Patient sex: M
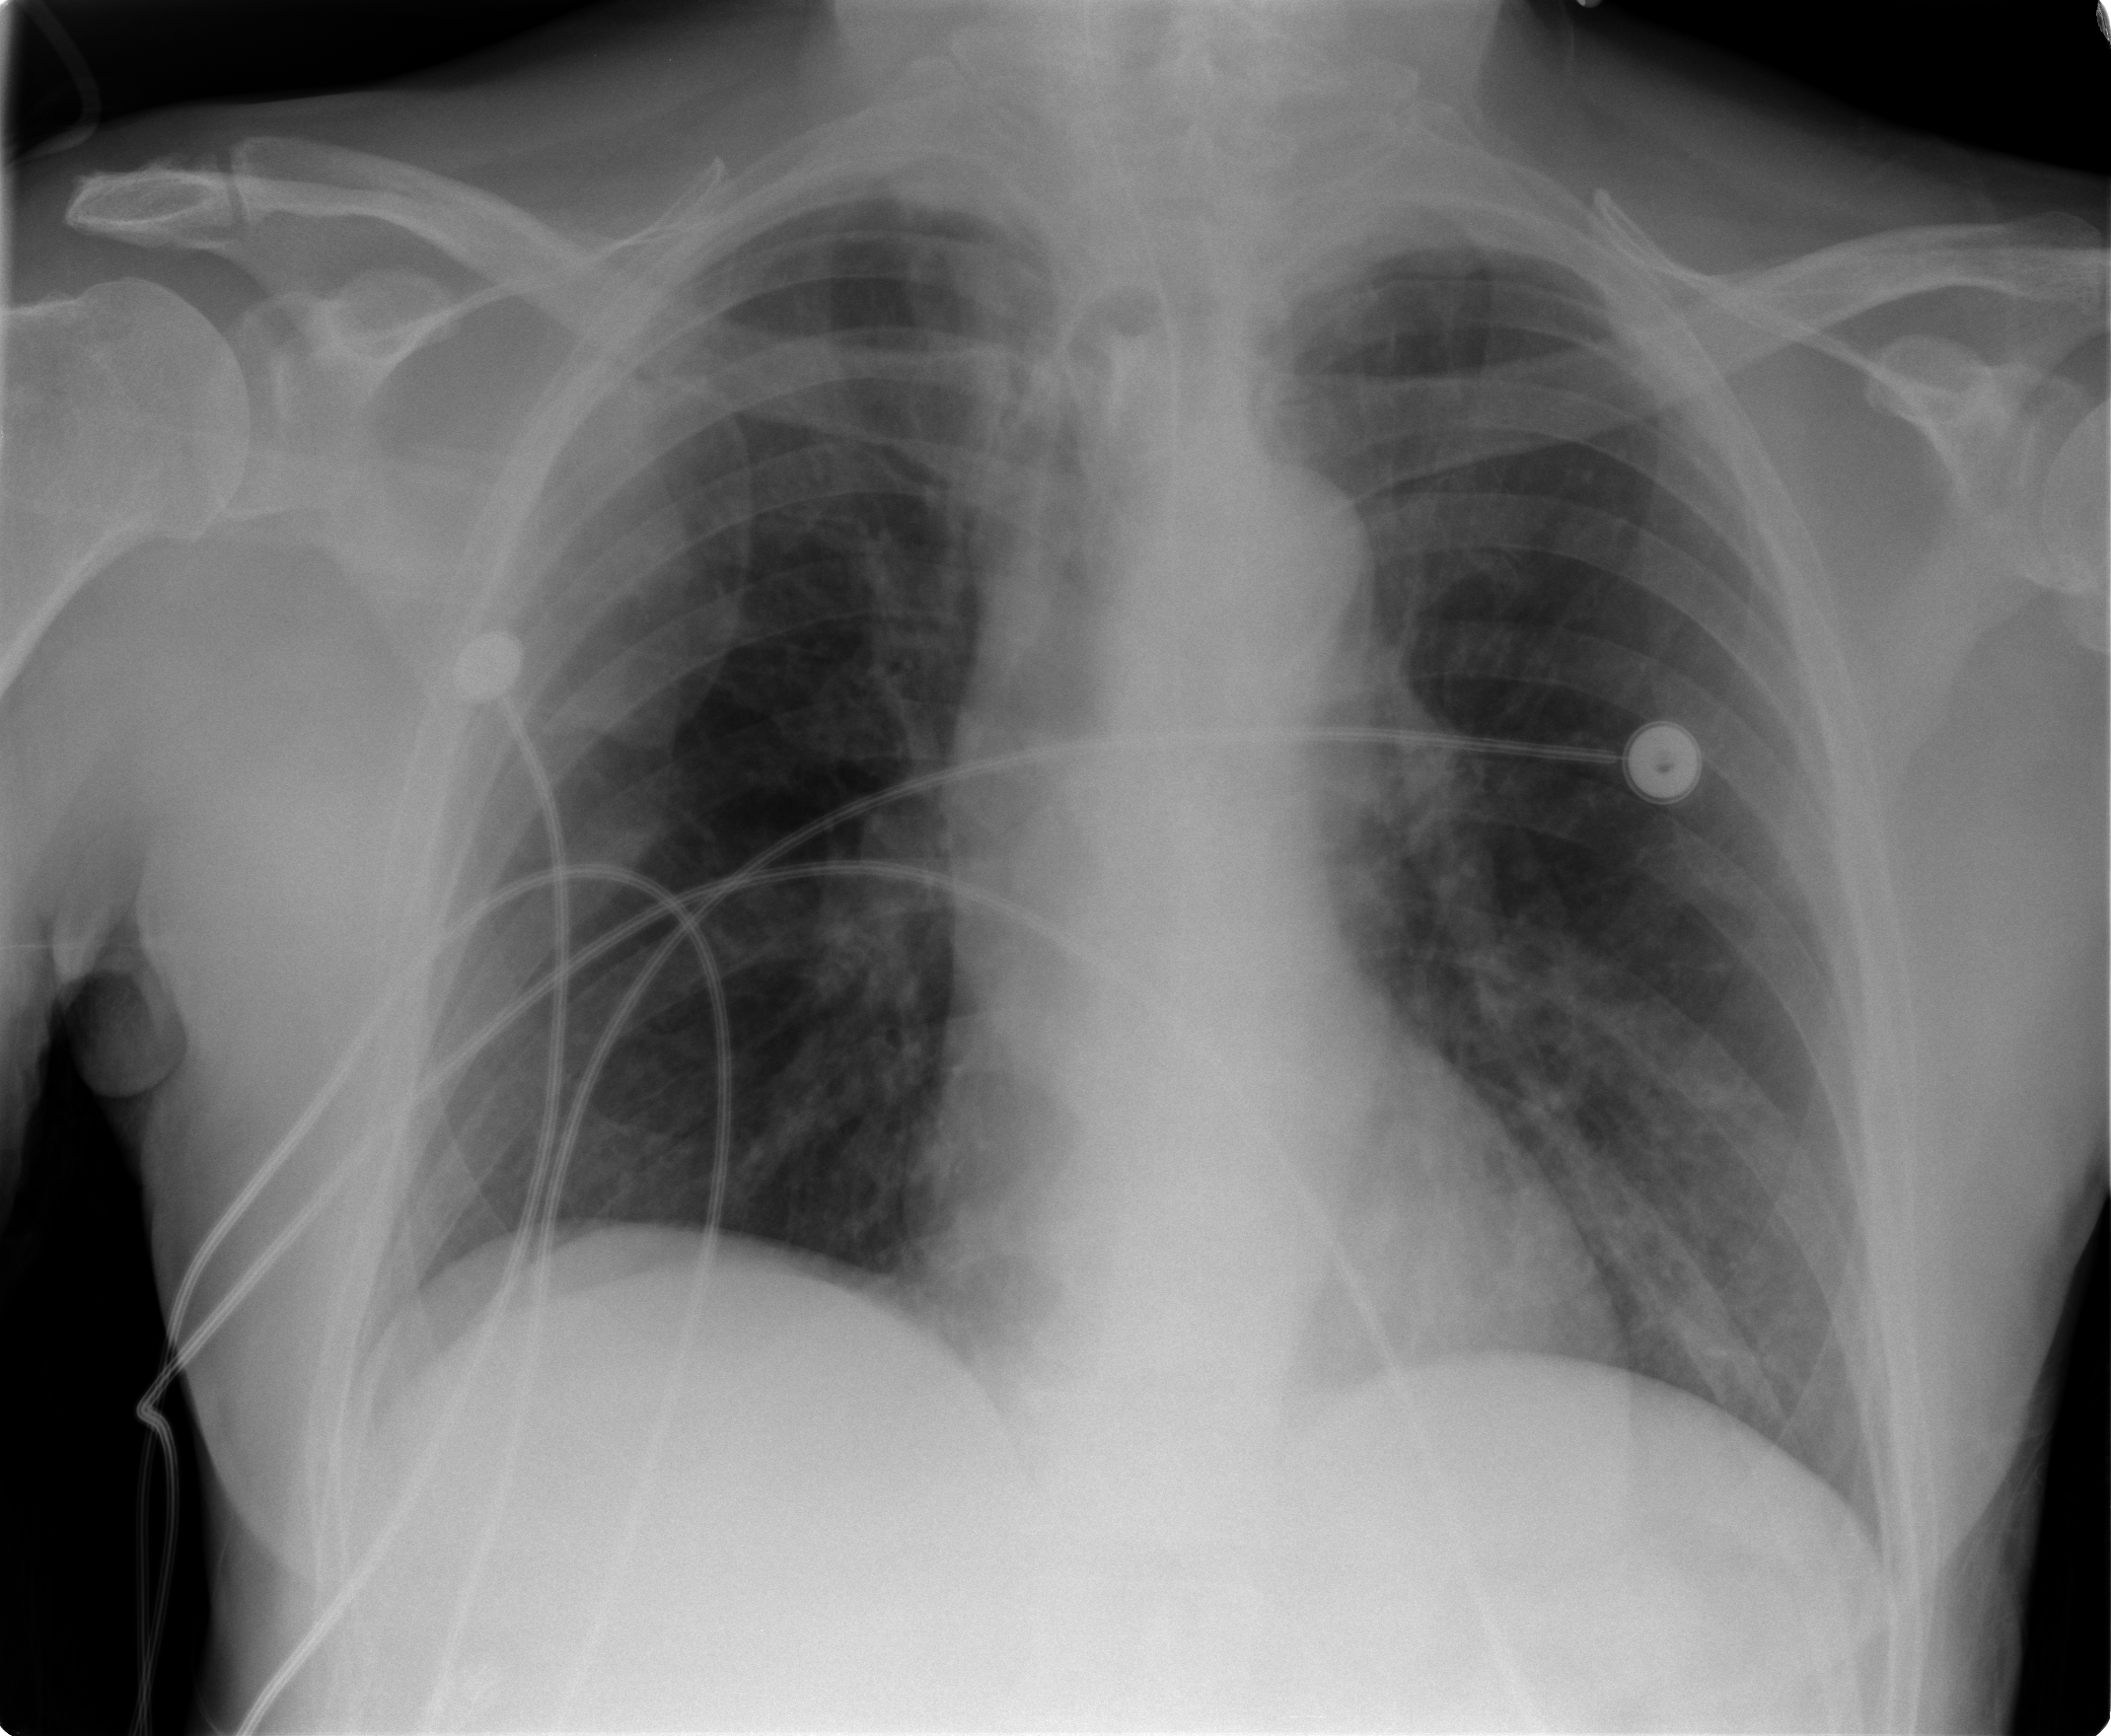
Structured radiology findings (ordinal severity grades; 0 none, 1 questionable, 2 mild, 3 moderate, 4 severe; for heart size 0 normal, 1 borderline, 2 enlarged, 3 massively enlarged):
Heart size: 0
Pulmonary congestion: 0
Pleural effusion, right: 0
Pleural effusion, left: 0
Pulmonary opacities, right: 0
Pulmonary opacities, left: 2
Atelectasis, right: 2
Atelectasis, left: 2